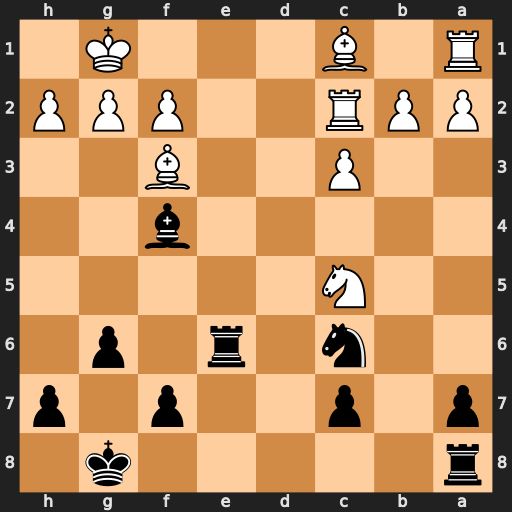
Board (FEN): r5k1/p1p2p1p/2n1r1p1/2N5/5b2/2P2B2/PPR2PPP/R1B3K1
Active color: b
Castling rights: -
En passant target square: -
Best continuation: Re1#